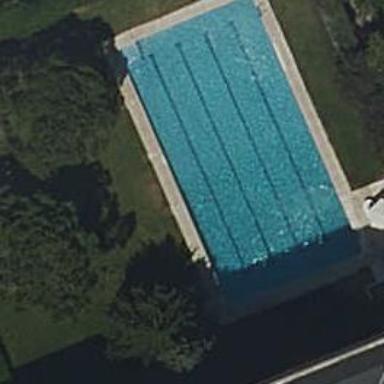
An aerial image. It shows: Swimming pool located in leisure land.